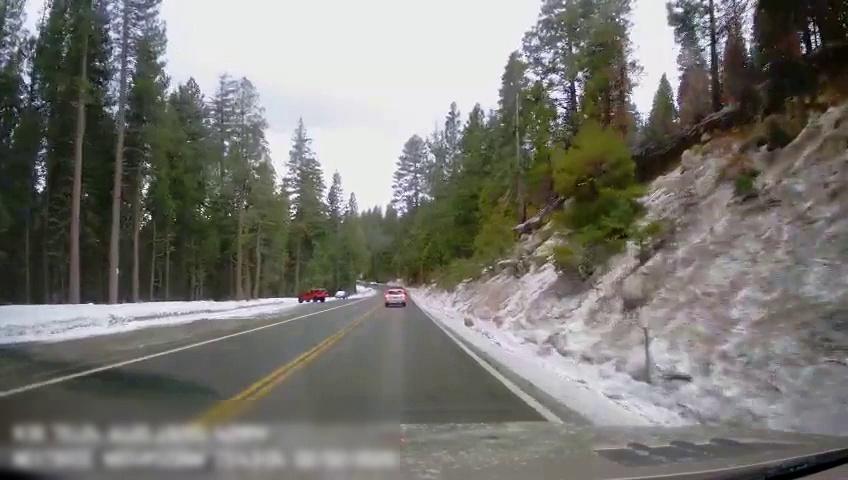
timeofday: Day
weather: Cloudy
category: Drivable Space
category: Vehicles | Car
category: Vehicles | SUV
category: Vehicles | Car
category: Lanes | Current Lane
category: Lanes | Current Lane
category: Lanes | Opposite Lane
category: Lanes | Opposite Lane